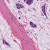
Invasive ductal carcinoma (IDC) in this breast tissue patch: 1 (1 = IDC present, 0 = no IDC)